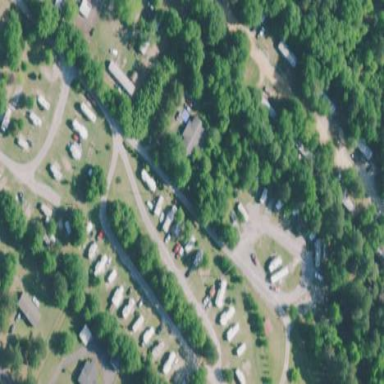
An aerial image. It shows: Caravan site with sanitary dump station for travelers.